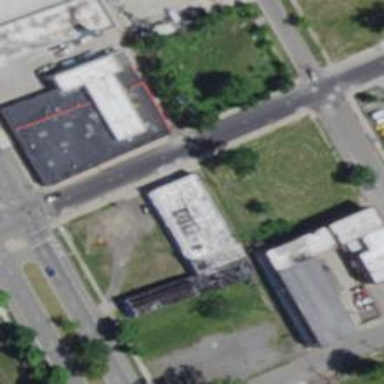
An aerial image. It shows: Commercial building.